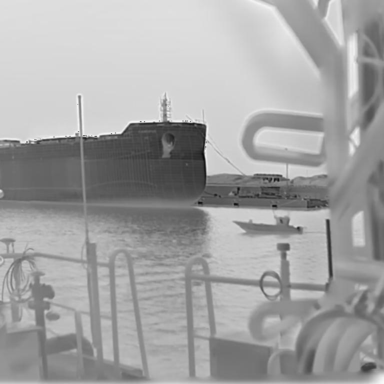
There is a fishing_boat in the infrared image.